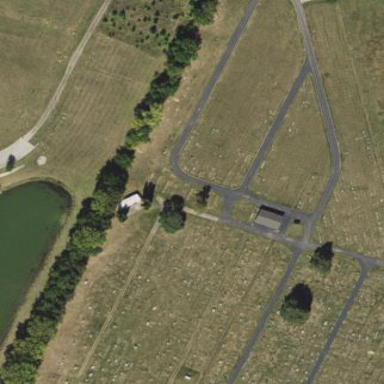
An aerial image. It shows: Cemetery or graveyard.